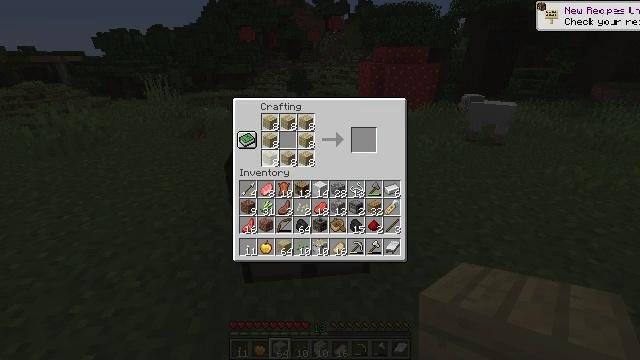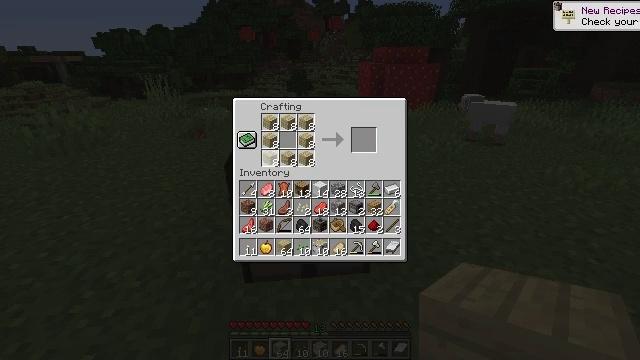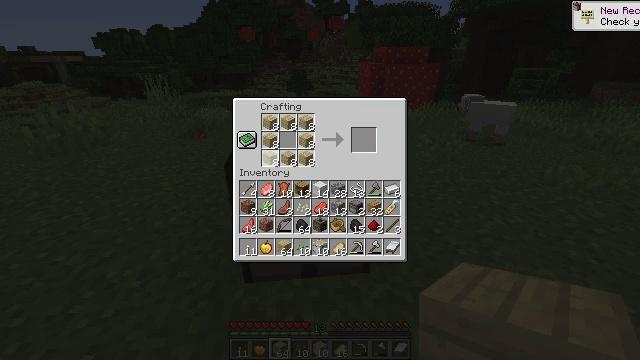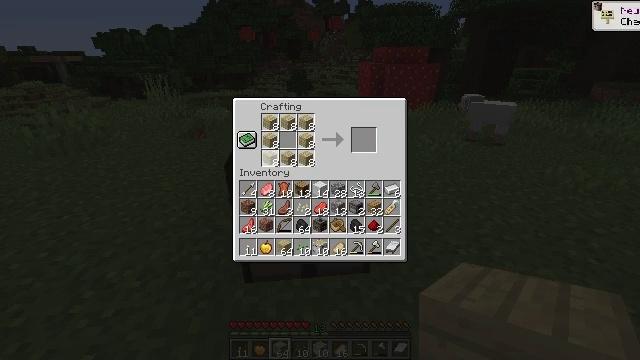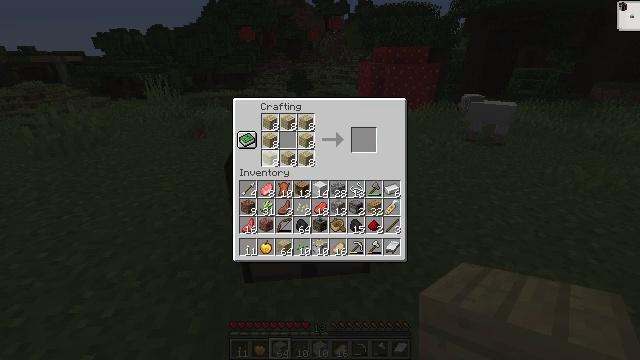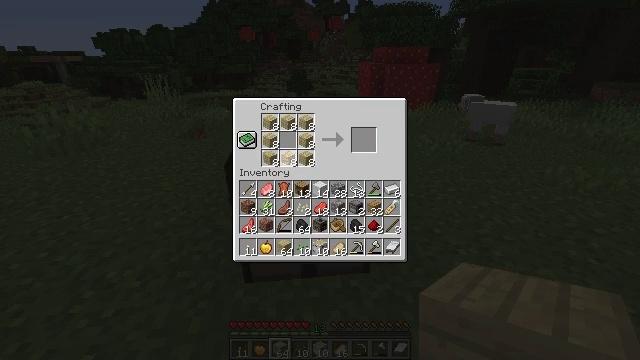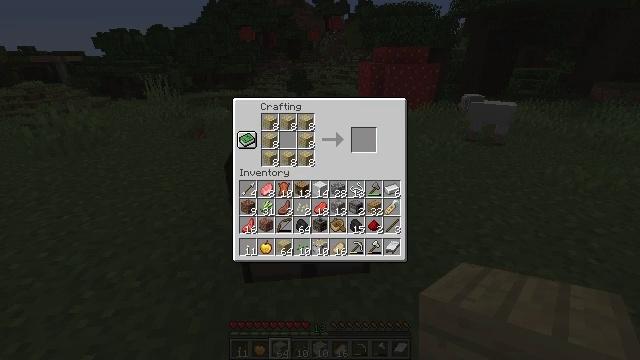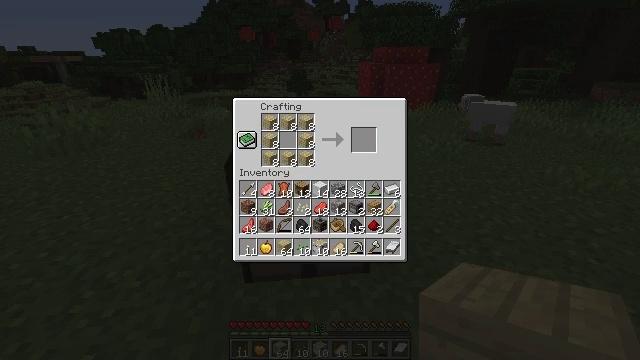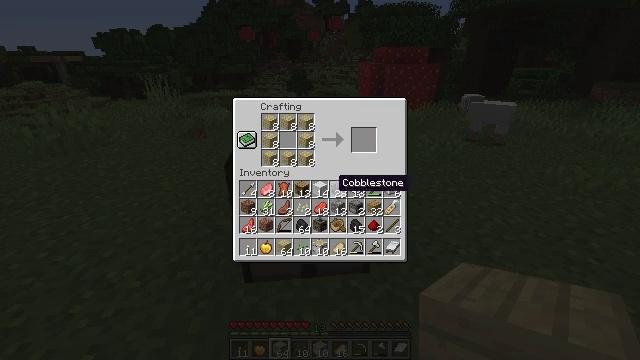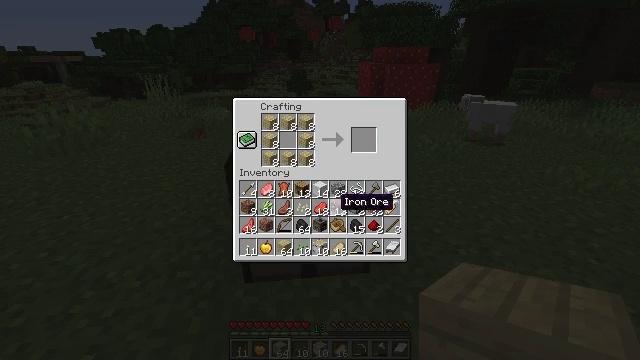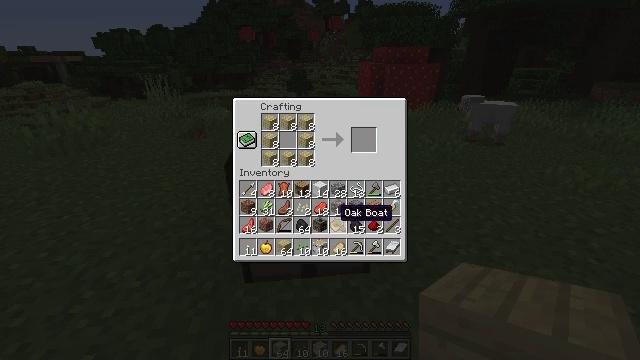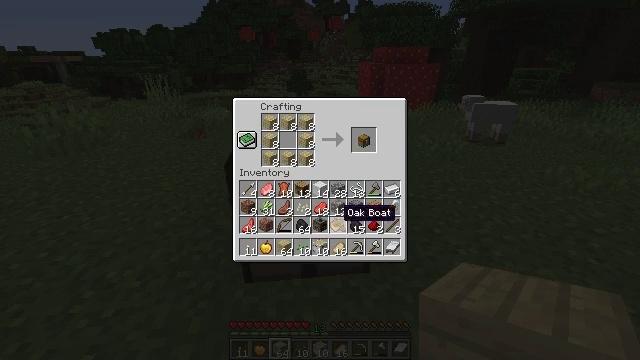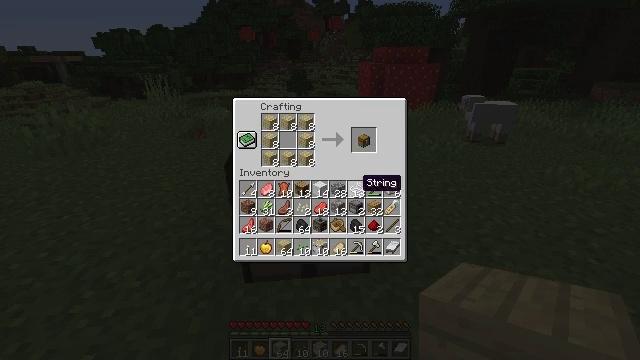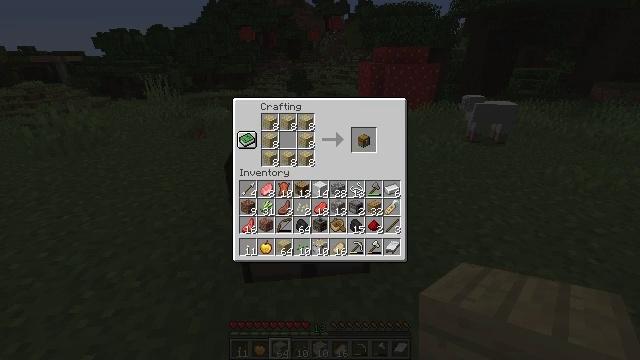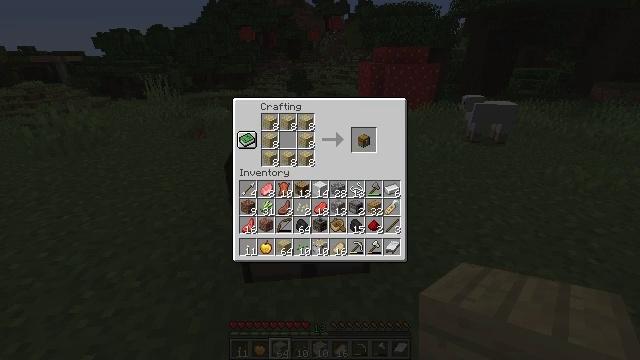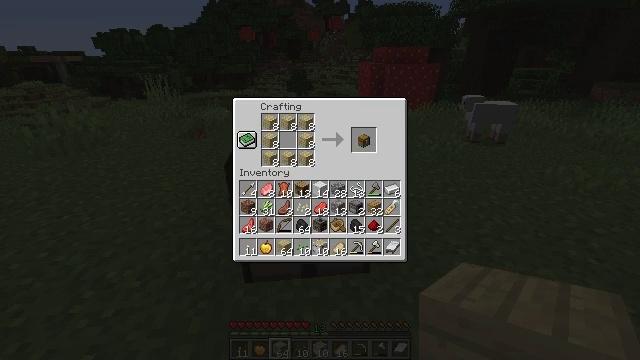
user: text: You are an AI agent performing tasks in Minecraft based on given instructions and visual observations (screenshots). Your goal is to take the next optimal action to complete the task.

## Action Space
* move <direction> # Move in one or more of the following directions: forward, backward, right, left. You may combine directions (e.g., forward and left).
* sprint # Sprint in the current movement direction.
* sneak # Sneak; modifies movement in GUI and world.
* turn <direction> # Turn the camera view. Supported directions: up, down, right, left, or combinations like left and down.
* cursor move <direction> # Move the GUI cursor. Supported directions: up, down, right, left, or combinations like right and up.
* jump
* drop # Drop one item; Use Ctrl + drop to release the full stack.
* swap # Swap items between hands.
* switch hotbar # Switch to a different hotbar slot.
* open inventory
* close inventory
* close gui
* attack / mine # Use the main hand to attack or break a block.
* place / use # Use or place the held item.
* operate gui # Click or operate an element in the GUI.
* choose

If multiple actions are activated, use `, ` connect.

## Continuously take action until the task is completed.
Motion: motion action
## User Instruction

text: Remove a birch log from the inventory.
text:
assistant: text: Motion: operate gui
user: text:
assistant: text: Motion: operate gui
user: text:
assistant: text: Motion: operate gui
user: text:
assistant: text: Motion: operate gui
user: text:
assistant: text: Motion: cursor move right, operate gui
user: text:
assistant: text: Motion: cursor move right and down
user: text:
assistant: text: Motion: cursor move right and down
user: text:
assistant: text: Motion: cursor move right and down
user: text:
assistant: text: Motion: cursor move down
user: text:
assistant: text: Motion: cursor move down
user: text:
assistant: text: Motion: no_op
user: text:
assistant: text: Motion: cursor move right and up
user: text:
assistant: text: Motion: cursor move right and up
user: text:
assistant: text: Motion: sneak, cursor move up
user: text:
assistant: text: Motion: sneak
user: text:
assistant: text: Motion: sneak
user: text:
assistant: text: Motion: sneak
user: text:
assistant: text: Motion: sneak
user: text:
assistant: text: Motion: sneak, cursor move left
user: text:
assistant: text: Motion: sneak
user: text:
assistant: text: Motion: sneak, operate gui
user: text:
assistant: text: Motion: sneak, operate gui
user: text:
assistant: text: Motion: sneak
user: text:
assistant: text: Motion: sneak
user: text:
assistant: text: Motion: sneak
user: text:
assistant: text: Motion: sneak
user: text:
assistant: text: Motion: sneak
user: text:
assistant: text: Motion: sneak
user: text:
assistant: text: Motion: sneak
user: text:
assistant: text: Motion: no_op